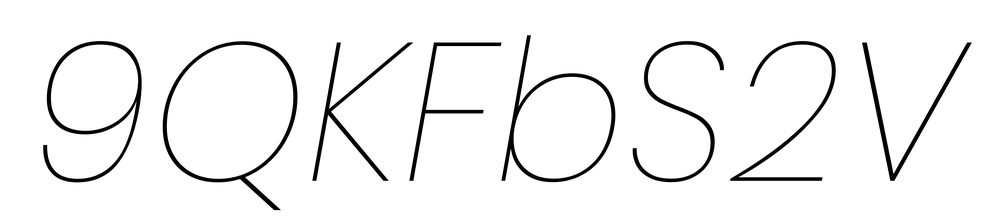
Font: Poppins-ThinItalic